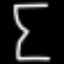
Label: hourglass